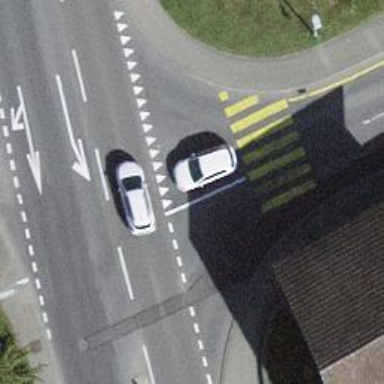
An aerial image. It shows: Road with "give way" sign.